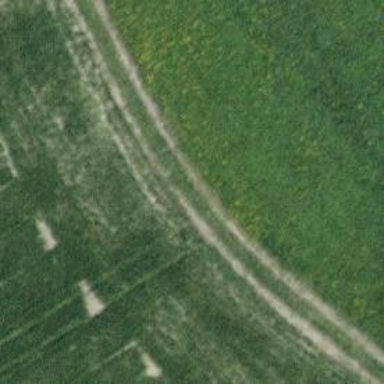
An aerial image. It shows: Track with grade5 tracktype.